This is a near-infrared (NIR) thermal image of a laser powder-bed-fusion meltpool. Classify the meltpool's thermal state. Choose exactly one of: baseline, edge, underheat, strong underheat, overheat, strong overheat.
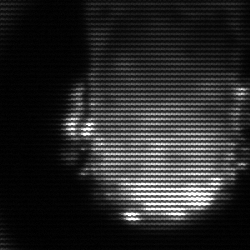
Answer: baseline